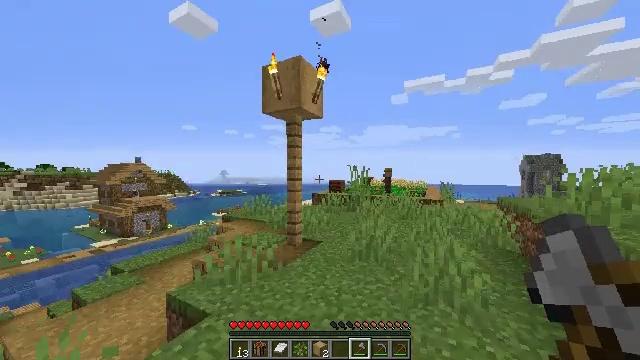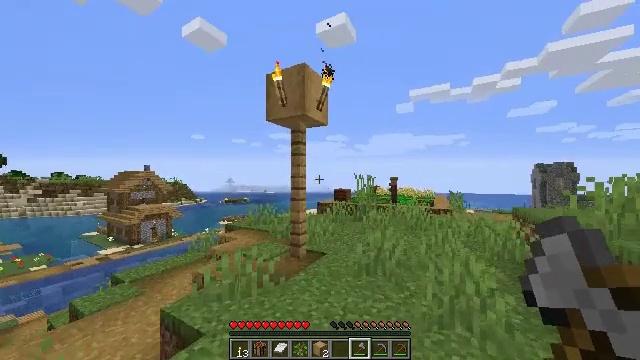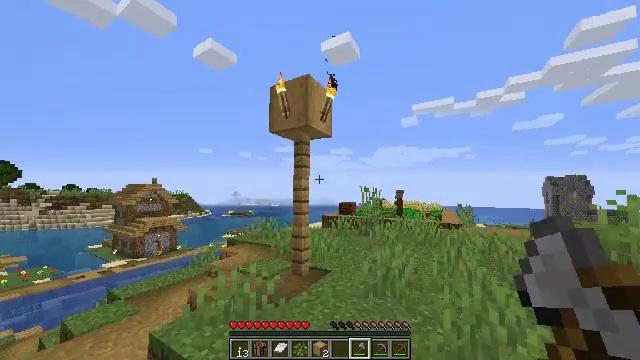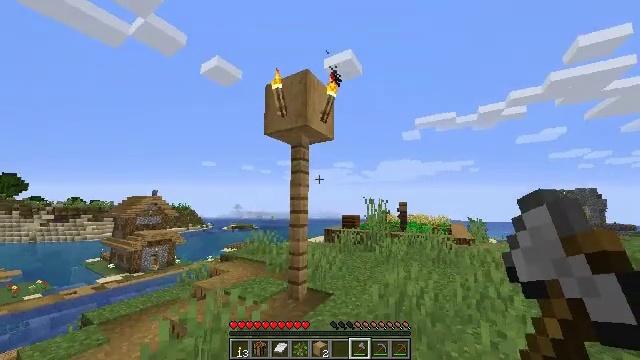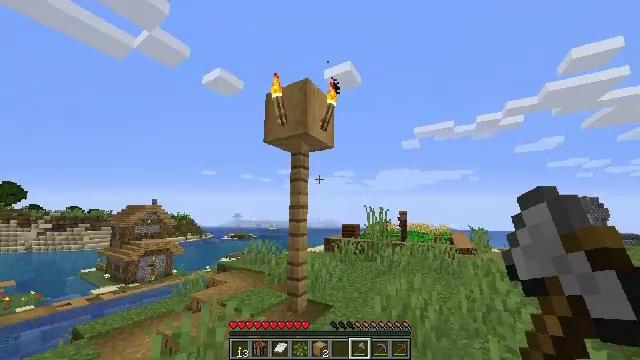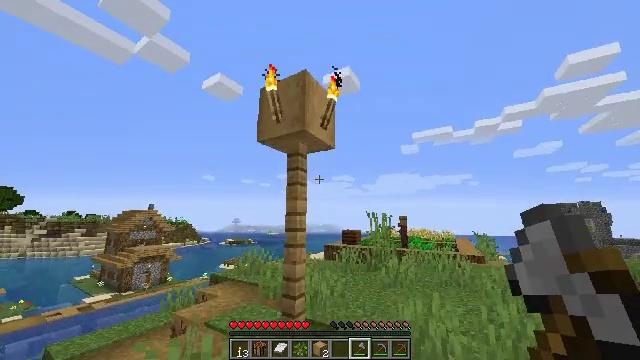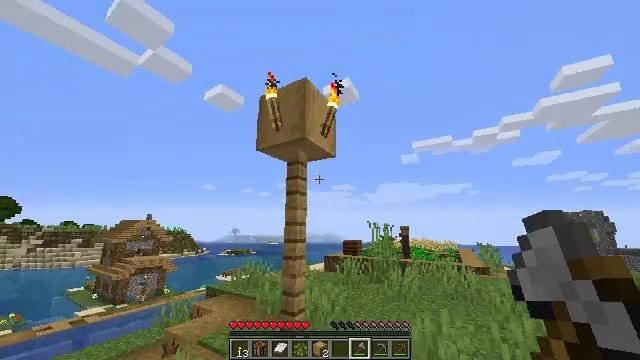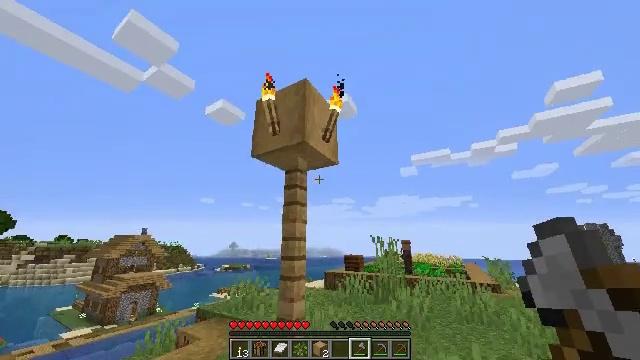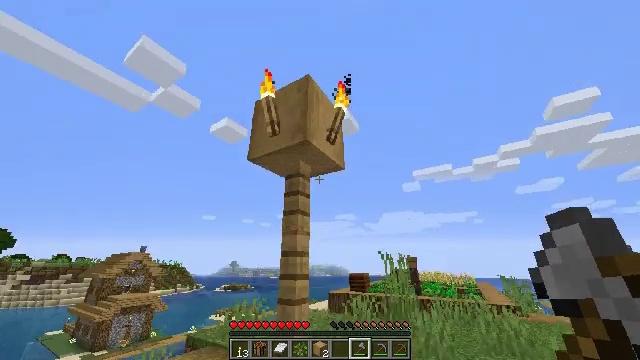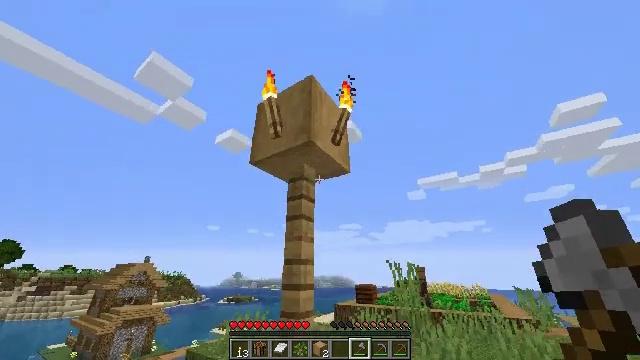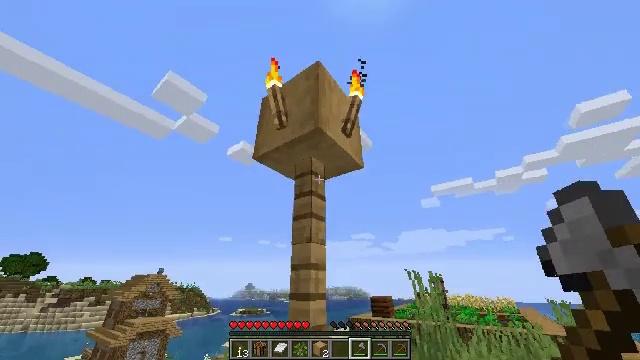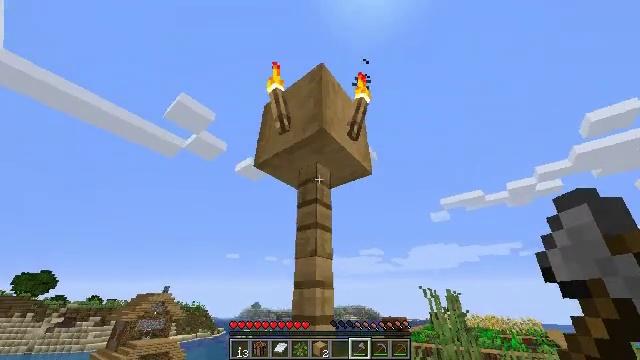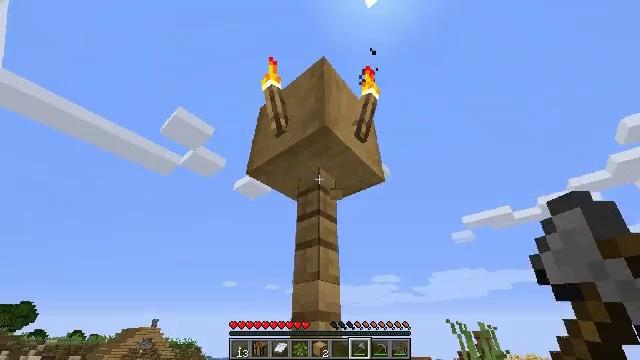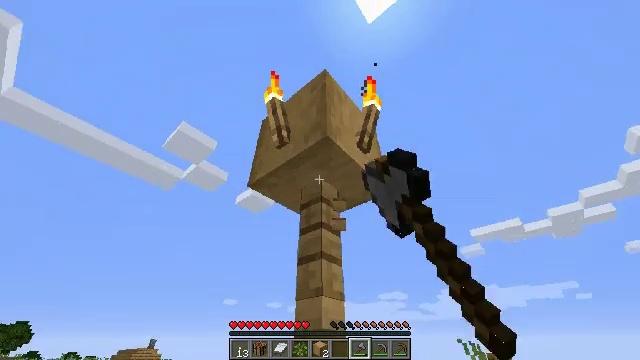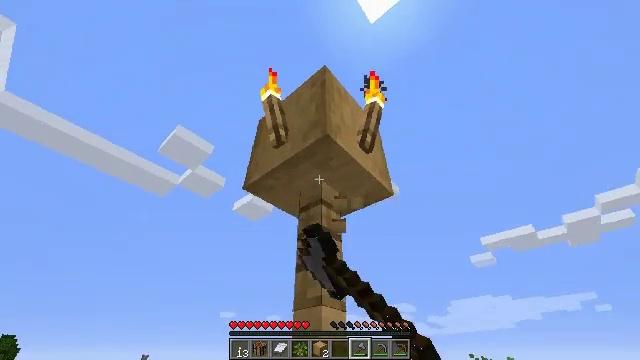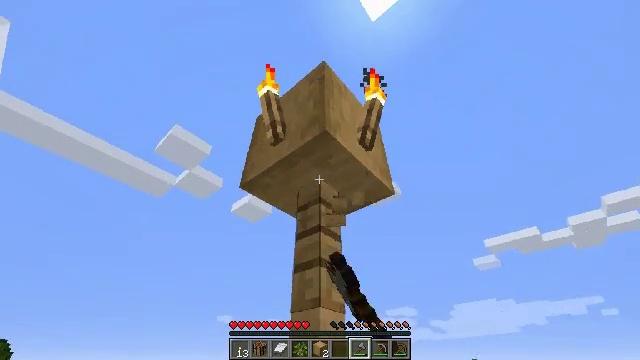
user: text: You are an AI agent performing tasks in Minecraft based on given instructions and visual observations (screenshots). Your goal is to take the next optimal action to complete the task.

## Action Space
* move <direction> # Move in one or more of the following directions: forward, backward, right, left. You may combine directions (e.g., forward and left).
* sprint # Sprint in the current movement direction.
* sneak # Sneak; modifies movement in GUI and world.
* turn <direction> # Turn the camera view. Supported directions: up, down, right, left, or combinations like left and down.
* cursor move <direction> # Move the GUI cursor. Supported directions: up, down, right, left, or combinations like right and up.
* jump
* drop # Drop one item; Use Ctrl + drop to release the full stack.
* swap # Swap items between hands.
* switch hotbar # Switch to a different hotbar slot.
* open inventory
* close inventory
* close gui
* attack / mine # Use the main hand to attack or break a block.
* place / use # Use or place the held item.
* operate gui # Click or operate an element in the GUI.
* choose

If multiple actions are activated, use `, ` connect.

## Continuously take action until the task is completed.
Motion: motion action
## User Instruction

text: Collect materials like stripped oak wood.
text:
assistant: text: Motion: move forward, sprint, turn left and up
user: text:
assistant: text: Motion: move forward, sprint, turn left and up
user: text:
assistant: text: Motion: move forward, sprint, turn up
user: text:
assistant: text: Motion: move forward, sprint, turn up
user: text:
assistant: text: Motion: move forward, sprint, turn up
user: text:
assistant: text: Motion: move forward, sprint, turn up
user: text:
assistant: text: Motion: move forward, sprint, turn up
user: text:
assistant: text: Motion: move forward, sprint, turn up
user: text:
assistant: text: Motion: move forward, sprint, turn left and up
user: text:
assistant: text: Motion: move forward, sprint, turn left and up
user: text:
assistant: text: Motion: turn left and up
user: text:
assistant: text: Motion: turn left and up, attack / mine
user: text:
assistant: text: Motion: turn up, attack / mine
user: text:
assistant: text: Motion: turn up, attack / mine
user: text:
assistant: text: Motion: attack / mine
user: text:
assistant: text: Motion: attack / mine
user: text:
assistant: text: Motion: attack / mine
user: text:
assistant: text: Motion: turn up, attack / mine
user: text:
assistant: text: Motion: turn up, attack / mine
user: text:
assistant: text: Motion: turn up, attack / mine
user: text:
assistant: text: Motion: attack / mine
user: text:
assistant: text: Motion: attack / mine
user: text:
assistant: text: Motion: attack / mine
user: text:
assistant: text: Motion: attack / mine
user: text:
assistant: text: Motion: attack / mine
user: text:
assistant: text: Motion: attack / mine
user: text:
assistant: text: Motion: attack / mine
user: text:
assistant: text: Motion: attack / mine
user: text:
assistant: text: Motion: attack / mine
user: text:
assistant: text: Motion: attack / mine